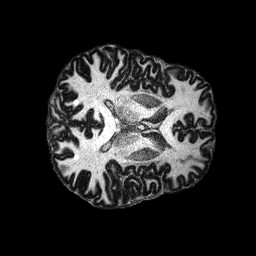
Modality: MP2RAGE
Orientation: axial